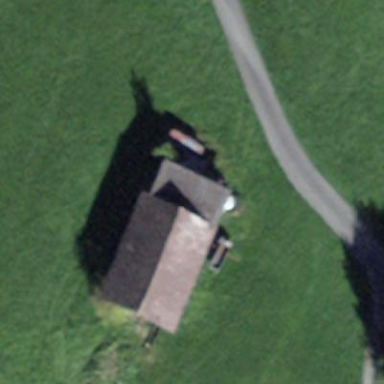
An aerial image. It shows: Barn.